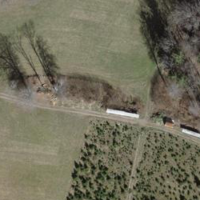
EUNIS habitat code: 24
Species observed at this site:
Sambucus racemosa